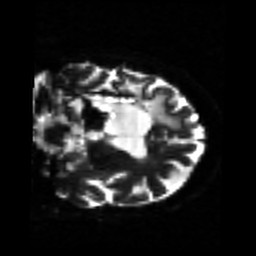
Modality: sbref
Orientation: coronal
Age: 31
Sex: female
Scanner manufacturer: siemens
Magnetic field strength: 3 T
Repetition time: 4.5 s
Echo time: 0.103 s